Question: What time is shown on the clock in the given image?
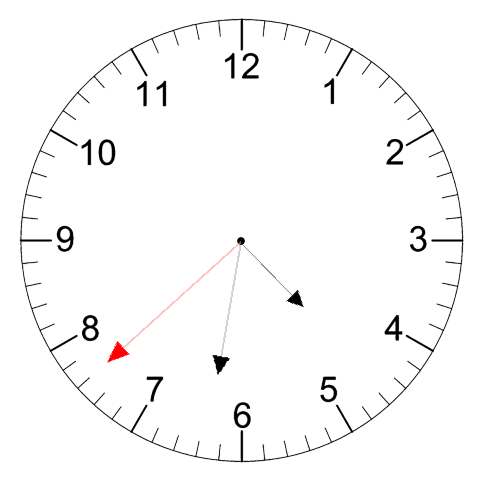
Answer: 04:31:38